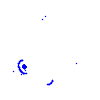
Particle: electron